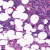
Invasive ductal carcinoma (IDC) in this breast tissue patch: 1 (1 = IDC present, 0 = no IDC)